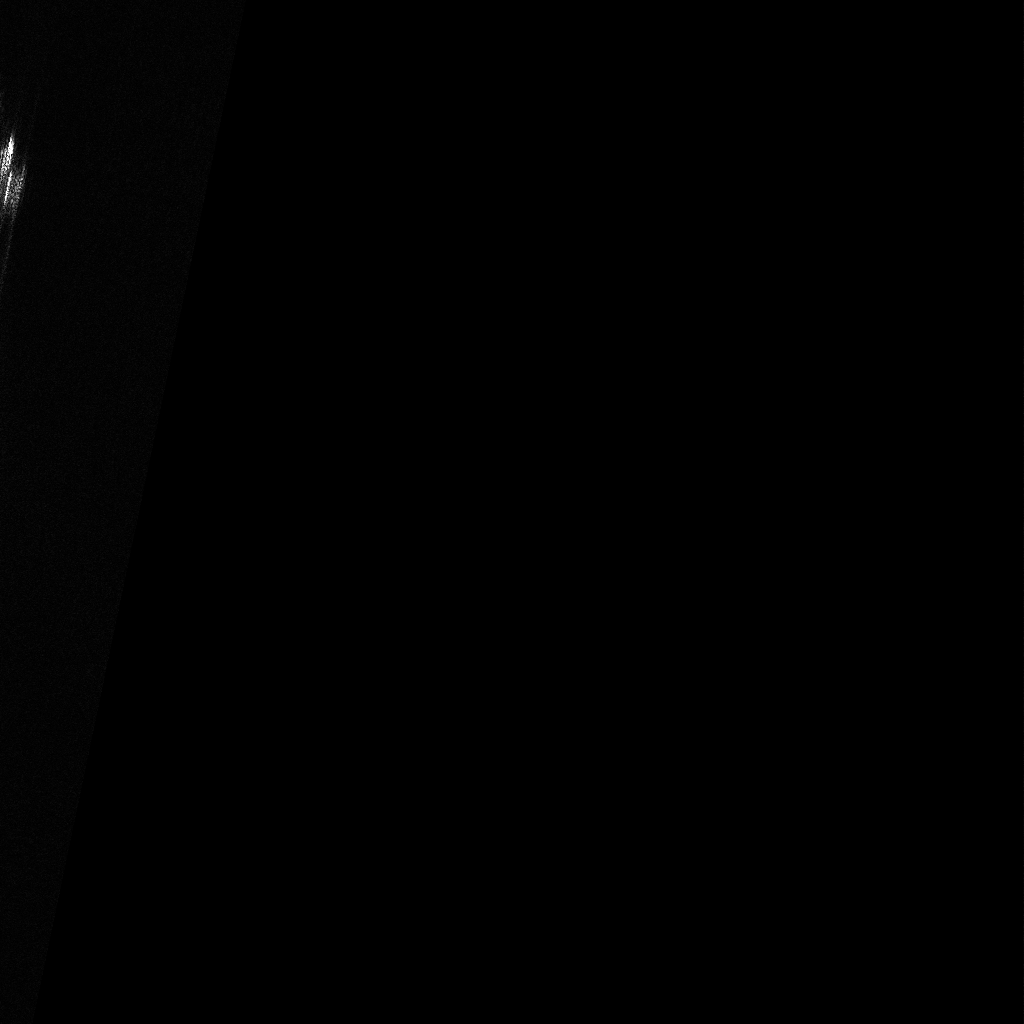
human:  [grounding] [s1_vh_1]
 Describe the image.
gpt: In the satellite image, there is  <ref>1 large container </ref> <box>[[-2, 15, 4, 18, 78]]</box> located at top left.